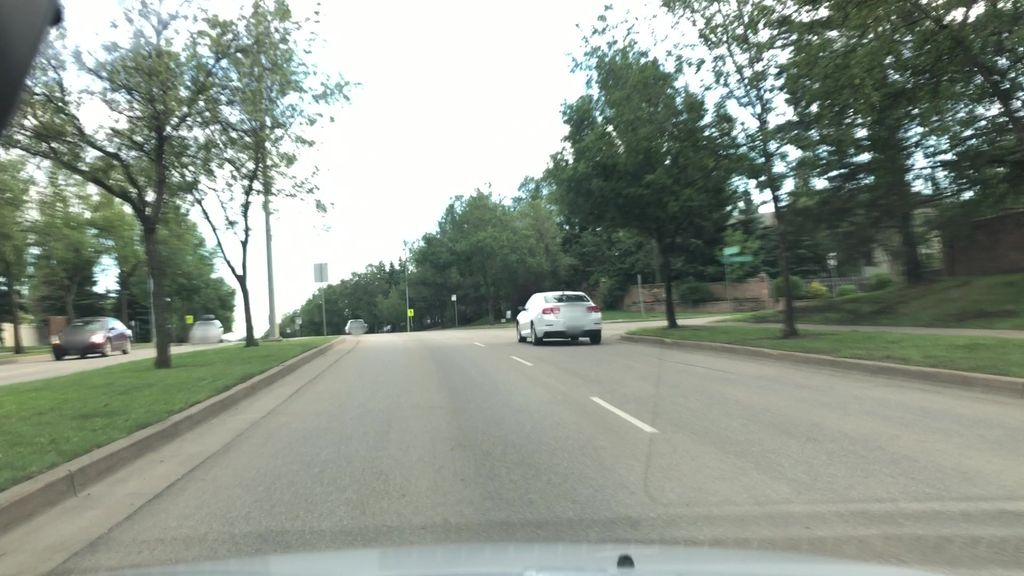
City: edmonton